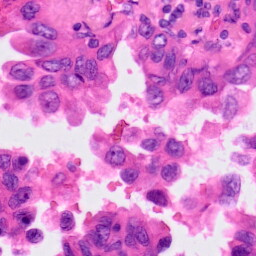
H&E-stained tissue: Lung